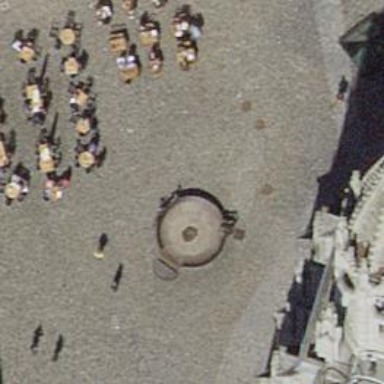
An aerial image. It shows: Fountain.